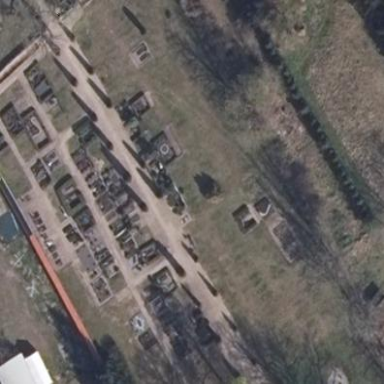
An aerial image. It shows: Cemetery.